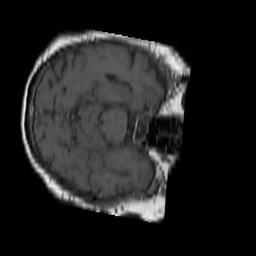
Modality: T1w
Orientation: axial
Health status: ill
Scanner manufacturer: siemens
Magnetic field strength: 1.5 T
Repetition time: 0.477 s
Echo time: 0.0082 s